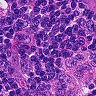
Metastatic tissue present: no